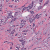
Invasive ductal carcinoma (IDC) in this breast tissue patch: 1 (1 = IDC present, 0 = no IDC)